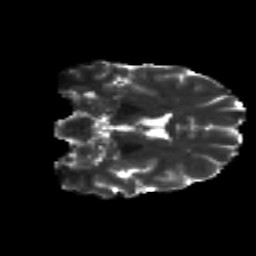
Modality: T2w
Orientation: coronal
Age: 26
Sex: male
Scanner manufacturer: siemens
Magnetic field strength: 3 T
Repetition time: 8.8 s
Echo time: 0.085 s